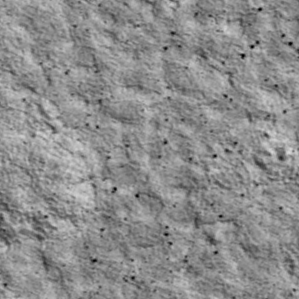
Label: non_frost